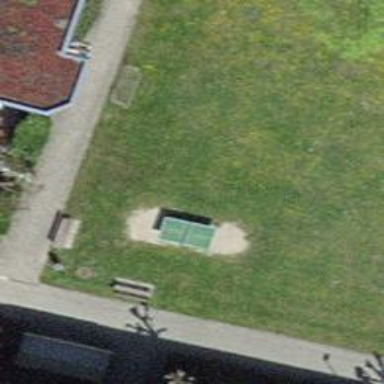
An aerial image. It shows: Pitch for leisure activities.